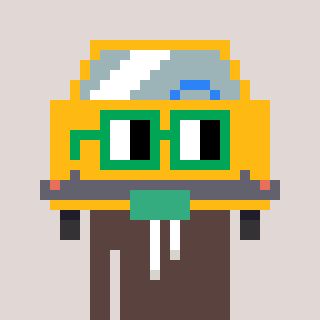
a pixel art character with square green glasses, a taxi-shaped head and a darkbrown-colored body on a warm background